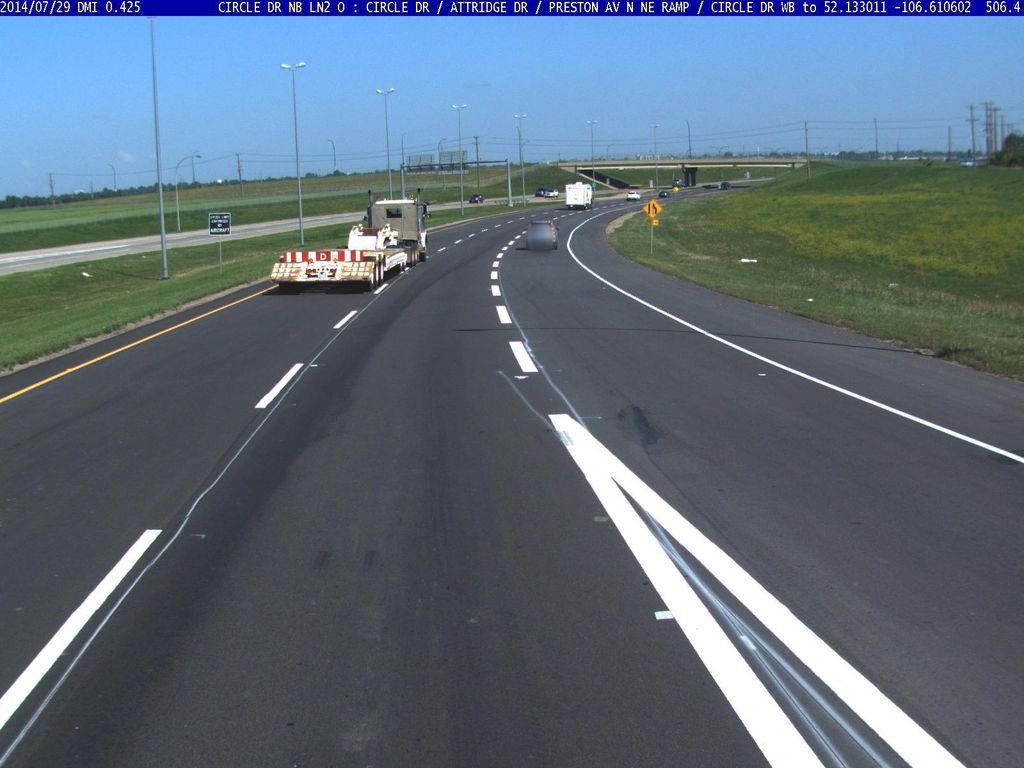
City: saskatoon